Interaction volume radius: 5 \u00c5
Interaction volume height: 30 \u00c5
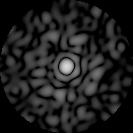
Disorder parameter: 0.8405